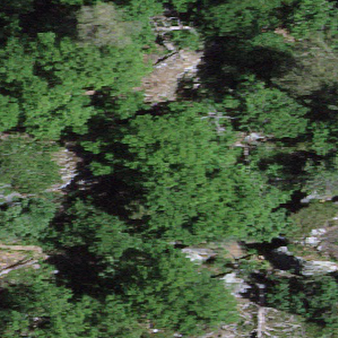
Label: other